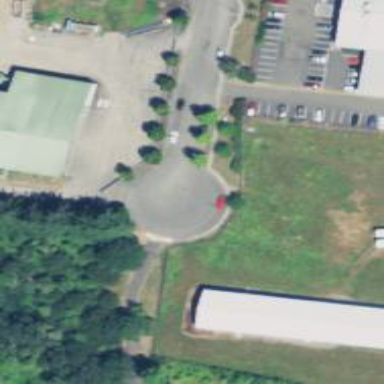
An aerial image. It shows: Turning circle on the road.